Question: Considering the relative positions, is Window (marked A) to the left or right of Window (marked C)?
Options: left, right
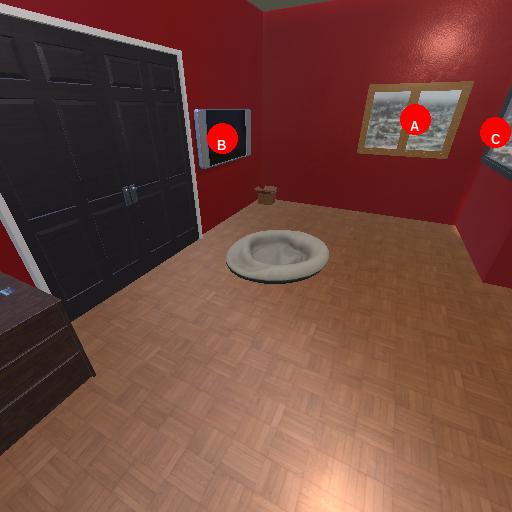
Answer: left